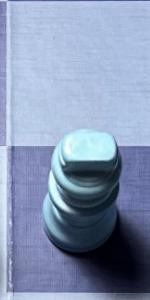
Label: King_White